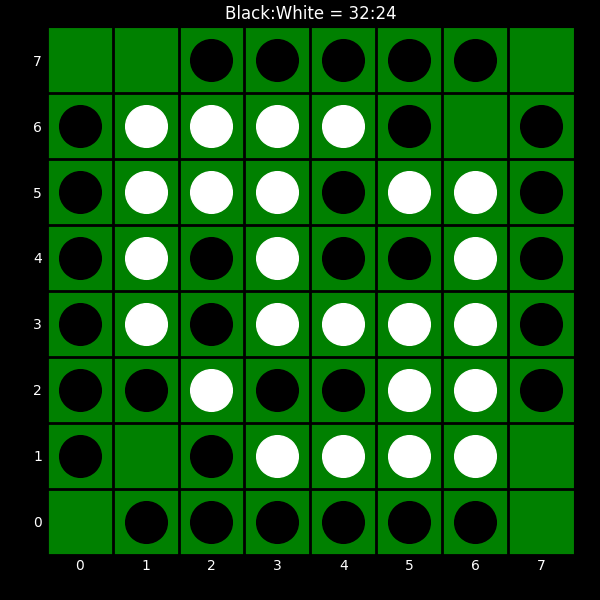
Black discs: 32
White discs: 24